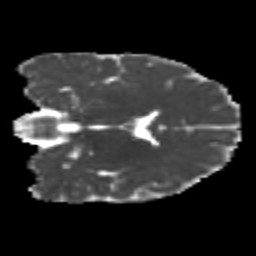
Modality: MD
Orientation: coronal
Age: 19
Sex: male
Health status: healthy
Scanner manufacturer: philips
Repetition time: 7.475 s
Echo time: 0.08753 s